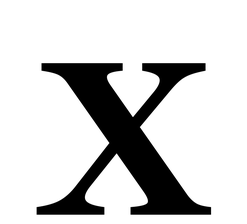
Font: LibreCaslonText_Medium